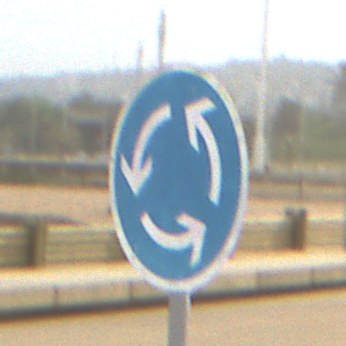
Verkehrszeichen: Kreisverkehr
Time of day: MorningAfternoon
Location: Outdoor (Suburban)
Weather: PartlyCloudy
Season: NotSpecified
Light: Natural